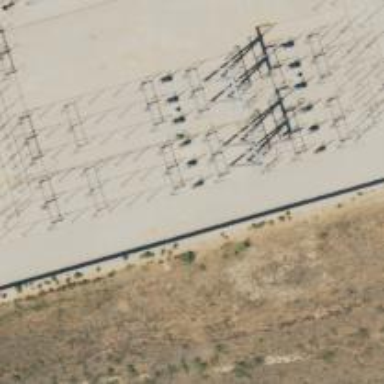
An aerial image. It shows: Switch for power supply.